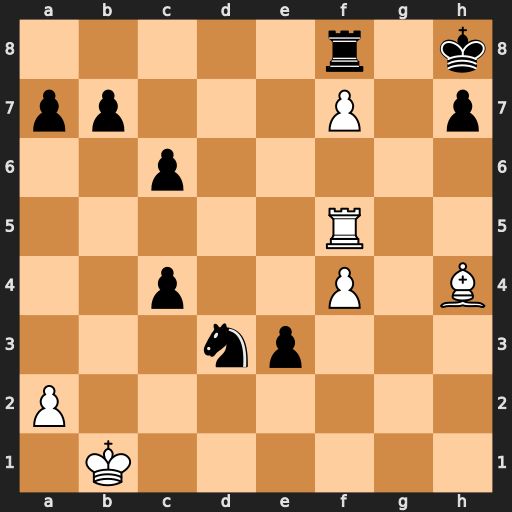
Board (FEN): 5r1k/pp3P1p/2p5/5R2/2p2P1B/3np3/P7/1K6
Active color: w
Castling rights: -
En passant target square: -
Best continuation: Bf6#